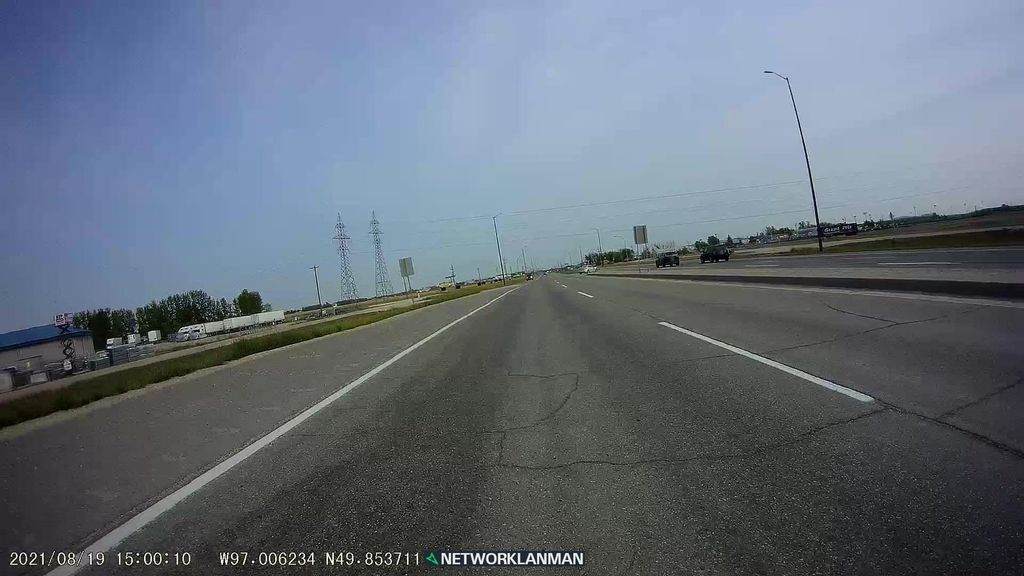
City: winnipeg